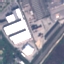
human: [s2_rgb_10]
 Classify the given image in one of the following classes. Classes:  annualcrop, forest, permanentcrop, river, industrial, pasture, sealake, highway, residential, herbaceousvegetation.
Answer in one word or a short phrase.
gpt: Industrial